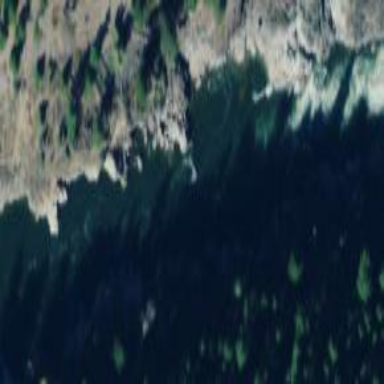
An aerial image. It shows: Rapids in natural water.